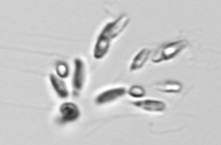
Label: Dinobryon